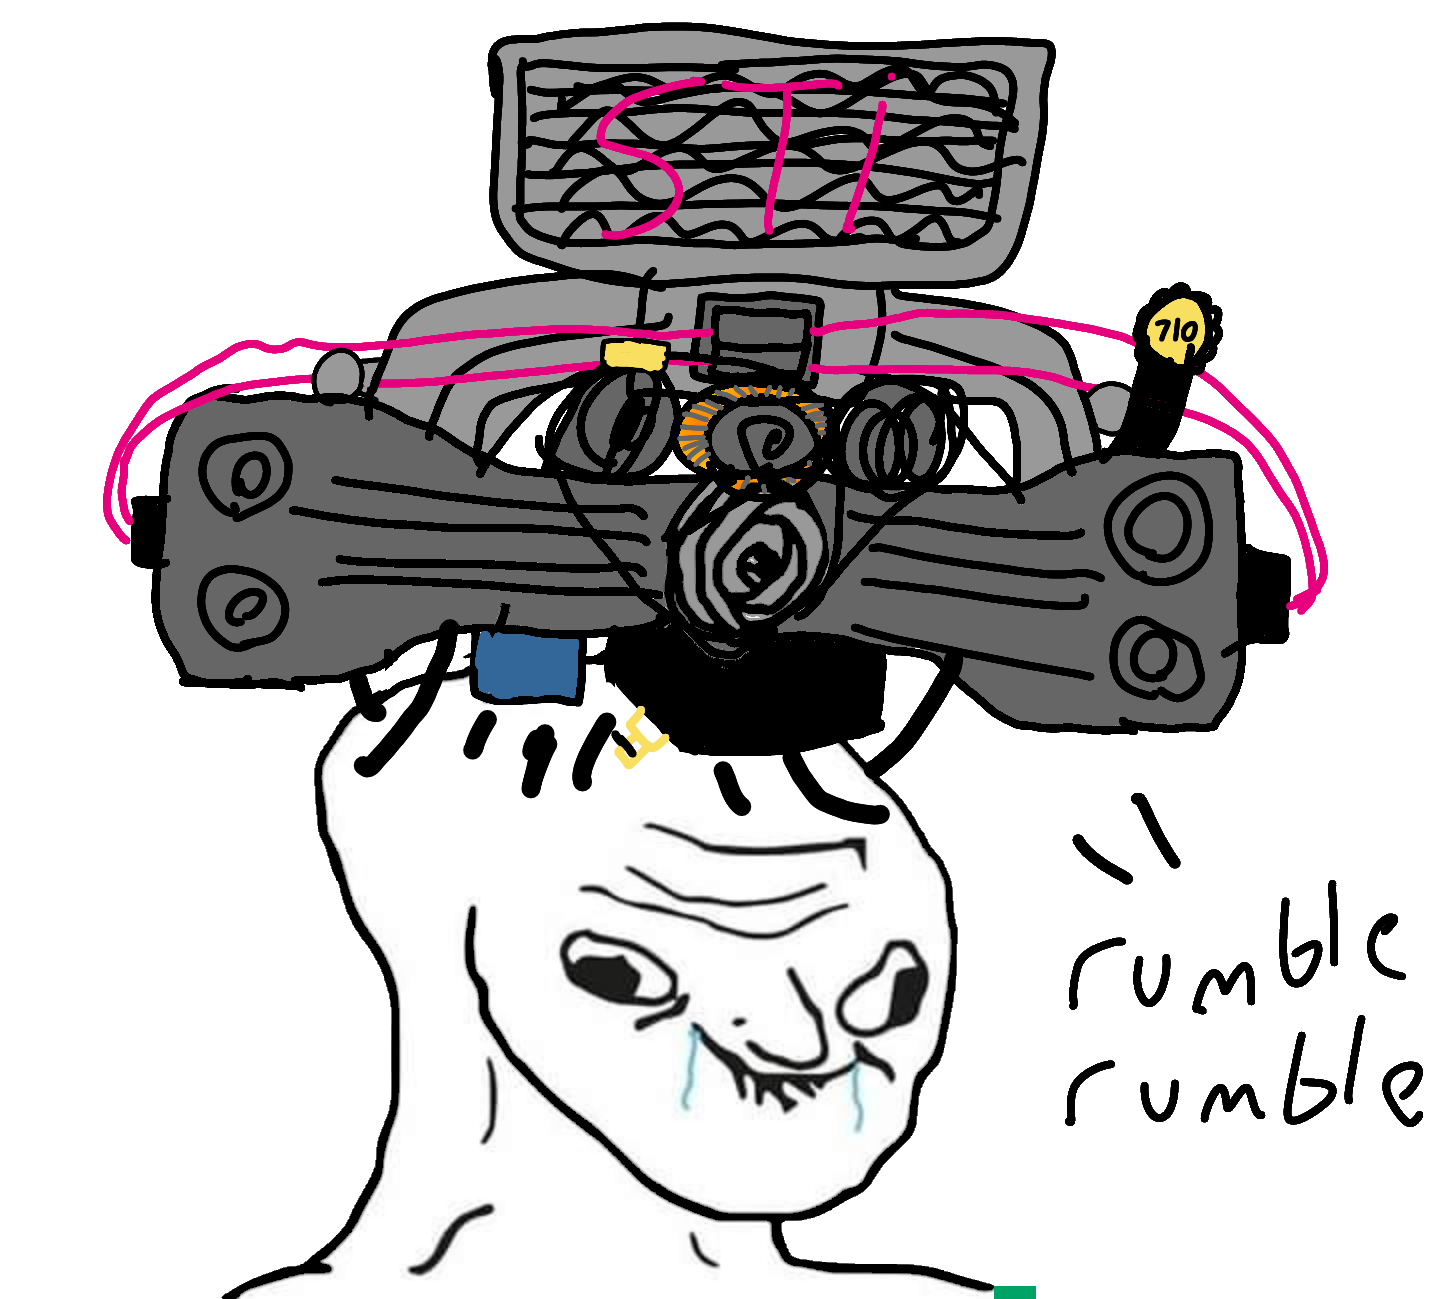
Label: 5_Brainlet